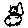
Label: cat